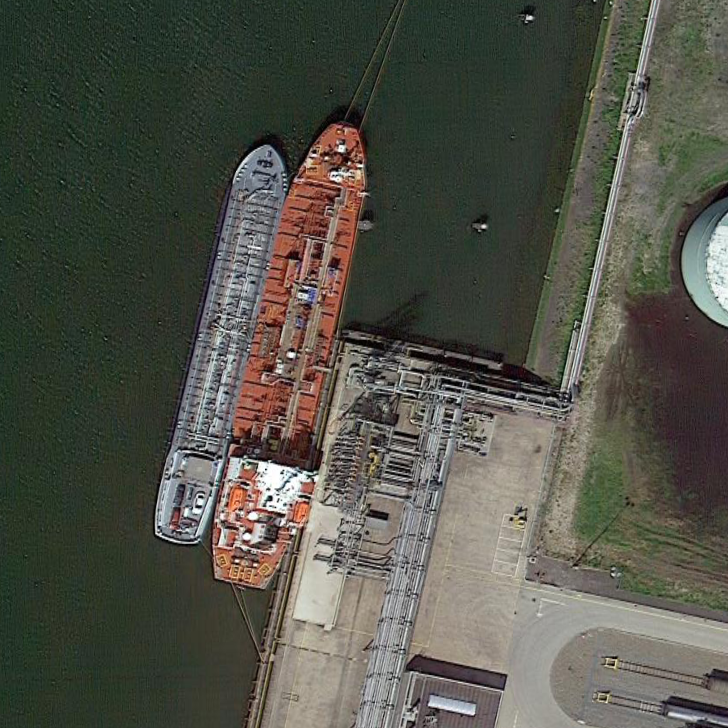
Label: civil